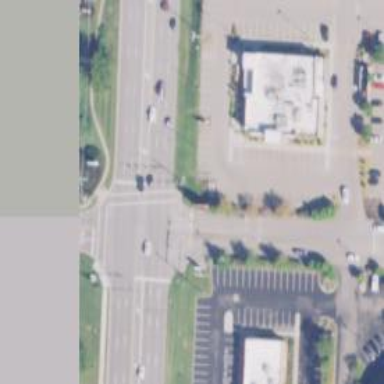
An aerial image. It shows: Marked crossing on the road.